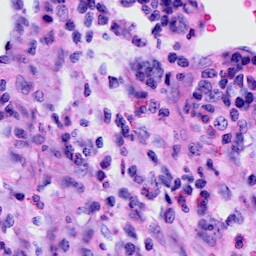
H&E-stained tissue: Cervix